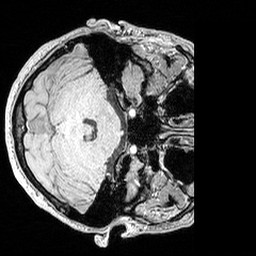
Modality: MP2RAGE
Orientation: axial
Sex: male
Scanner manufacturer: siemens
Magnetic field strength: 3 T
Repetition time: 5 s
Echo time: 0.00292 s